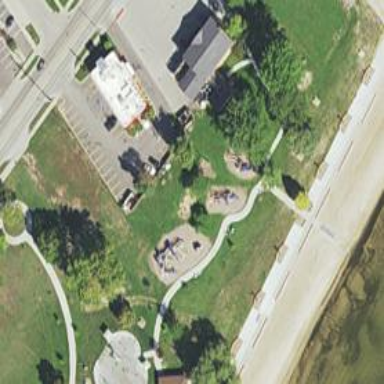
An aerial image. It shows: Playground with mulch surface. The theme of the playground is playground-related.